Question: How can I do a animation that pushes the current fragment by the next fragment
Here is the Animation that I want:

My current animation code just overlaps the first fragment by the second fragment it didnt push it just like in the picture
Here is the code:
'''
result_list.setOnItemClickListener(new OnItemClickListener(){
@Override
public void onItemClick(AdapterView<?> av, final View view,
final int i, long i2) {
result_list.setEnabled(false);
view.animate().setDuration(300).translationX(widthListView).alpha(0).
withEndAction(new Runnable() {
@Override
public void run() {
//setResult(Activity.RESULT_OK,new Intent().putExtra("bussStopCode", data.get(i).getStopCode()).putExtra("bussStopName", data.get(i).getStopName()));
////int get 1
//data.remove(i);
int temporaryInteger = i;
listLastPostion = temporaryInteger;
//customAdapter.notifyDataSetChanged();
//view.setTranslationX(0);
Log.d("data",conreq.getCollectedData().getBusRouteSetData().get(temporaryInteger - 1).getRouteHeading());
Bundle bundle = new Bundle();
bundle.putString("busdestination", conreq.getCollectedData().getBusRouteSetData().get(temporaryInteger-1).getRouteHeading());
bundle.putString("busnumber", conreq.getCollectedData().getBusRouteSetData().get(temporaryInteger-1).getRouteNo());
Fragment fragment = new FragmentNextTripForStop();
fragment.setArguments(bundle);
FragmentTransaction fragmentManager = getFragmentManager().beginTransaction();
fragmentManager.setCustomAnimations(R.anim.right_left_anim_x_left,R.anim.right_left_anim_x_right,R.anim.left_right_anim_x_left,R.anim.left_right_anim_x_right);
fragmentManager.add(R.id.fragment_searched_data_xml, fragment).addToBackStack(null).commit();
// finish();
//overridePendingTransition(R.anim.right_left_anim_x_left,R.anim.right_left_anim_x_right);
}
});
}});
'''
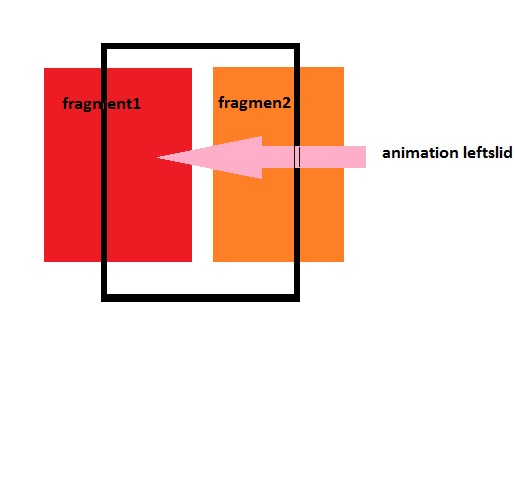
Answer: Although this question is a duplicate, the answer that was provided on that question does not work for many viewers and requires them to make a few assumptions on their end.
This is an excellent question considering this functionality exists in applications, however it requires a very elaborate answer. I will try to break the answer down into a series of compartmentalized steps to ensure that it is repeatable!
## The Problem
The problem inhibiting most of us from doing this easily is one of a compound nature. To fully understand this problem, let me list the issues:
- 'FragmentManager''FragmentTransaction''setCustomAnimations(int, int, int int)''ObjectAnimators'- 'ObjectAnimators'-
## The Solution
In order to tackle this problem and provide the immersive experience desired, we must tackle the it from many angles. These next few steps explain exactly how to acquire this functionality!
1. We first need to define a custom layout for each Fragment as we must have runtime access to the width of the screen, and a self-contained method to manipulate the x-position of the View (the layout) based on this width. FractionTranslateLinearLayout.java public class FractionTranslateLinearLayout extends LinearLayout{
private int screenWidth;
private float fractionX;
protected void onSizeChanged(int w, int h, int oldW, int oldh){
// Assign the actual screen width to our class variable.
screenWidth = w;
super.onSizeChanged(w, h, oldW, oldH);
}
public float getFractionX(){
return fractionX;
}
public void setFractionX(float xFraction){
this.fractionX = xFraction;
// When we modify the xFraction, we want to adjust the x translation
// accordingly. Here, the scale is that if xFraction is -1, then
// the layout is off screen to the left, if xFraction is 0, then the
// layout is exactly on the screen, and if xFraction is 1, then the
// layout is completely offscreen to the right.
setX((screenWidth > 0) ? (xFraction * screenWidth) : 0);
}
}
2. Now, since we have a special layout that will allow us to translate based on the physical width of the screen, we can use it in the associated Fragment XML files. fragment_1.xml <com.[your_package_here].FractionTranslateLinearLayout
// Omitted namespace.
android:layout_width="match_parent"
android:layout_height="match_parent" >
<TextView
android:id="@+id/text_view_1"
android:layout_width="match_parent"
android:layout_height="match_parent"
android:text="Fragment 1" />
</com.[your_package_here].FractionTranslateLinearLayout>
fragment_2.xml <com.[your_package_here].FractionTranslateLinearLayout
// Omitted namespace.
android:id="@+id/layout"
android:layout_width="match_parent"
android:layout_height="match_parent" >
<TextView
android:id="@+id/text_view_2"
android:layout_width="match_parent"
android:layout_height="match_parent"
android:text="Fragment 2" />
</com.[your_package_here].FractionTranslateLinearLayout>
3. Then, we must create the Fragment classes that will contain the logic to implement the transitions. Fragment1.java public class Fragment1 extends Fragment {
public View onCreateView(LayoutInflater inf, ViewGroup vg, Bundle b){
// Simply inflate the View from the .xml file.
return inf.inflate(R.layout.fragment_1, vg, false);
}
}
Fragment2.java public class Fragment2 extends Fragment {
public View onCreateView(LayoutInflater inf, ViewGroup vg, Bundle b){
// Simply inflate the View from the .xml file.
return inf.inflate(R.layout.fragment_2, vg, false);
}
public void onActivityCreated (Bundle savedInstanceState){
View v = getView();
FractionTranslateLinearLayout layout;
layout = (FractionTranslateLinearLayout) v.findViewById(R.id.layout);
// Move the entire View off to the right of the screen for now.
layout.setFractionX(1.0f);
}
}
4. Let's now create the objectAnimator .xml files that we will use to translate the Views across the screen. Note that we will need four of these files because we need one for each process (out and in), and one for each side (left and right). slide_left_out.xml <objectAnimator
// Omitted namespace.
android:valueFrom="0"
android:valueTo="-1"
// This String must be the exact name of the class variable.
android:propertyName="xFraction"
android:valueType="floatType"
// Duration in milliseconds.
android:duration="500"/>
slide_right_out.xml <objectAnimator
// Omitted namespace.
android:valueFrom="0"
android:valueTo="1"
// This String must be the exact name of the class variable.
android:propertyName="xFraction"
android:valueType="floatType"
// Duration in milliseconds.
android:duration="500"/>
slide_left_in.xml <objectAnimator
// Omitted namespace.
android:valueFrom="-1"
android:valueTo="0"
// This String must be the exact name of the class variable.
android:propertyName="xFraction"
android:valueType="floatType"
// Duration in milliseconds.
android:duration="500"/>
slide_right_in.xml <objectAnimator
// Omitted namespace.
android:valueFrom="1"
android:valueTo="0"
// This String must be the exact name of the class variable.
android:propertyName="xFraction"
android:valueType="floatType"
// Duration in milliseconds.
android:duration="500"/>
Note that these folders be placed in the 'res/animator' directory in your project structure.
1. Create the container layout that will hold each Fragment as we transition between them. main.xml <com.android.FrameLayout
// Omitted namespace.
android:id="@+id/main_container"
android:layout_width="match_parent"
android:layout_height="match_parent" />
2. Now, we must create the Activity that will wrap everything together! Main.java public class Main extends Activity {
private boolean showingFirstFragment;
public void onCreate(Bundle savedInstanceState){
setContentView(R.layout.main);
FragmentManager manager = getFragmentManager();
FragmentTransaction trans = manager.beginTransaction();
// Keep track of which Fragment we are facing.
showingFirstFragment = true;
// Add the first Fragment to the container.
trans.add(R.id.main_container, new Fragment1(), "fragment_1");
trans.commit();
}
public void onBackPressed(){
// Override the back button functionality to simply switch
// Fragments. Note that this would normally be done in a click
// click listener.
switchFragments();
}
private void switchFragments(){
FragmentManager manager = getFragmentManager();
FragmentTransaction trans = manager.beginTransaction();
// Set the animations that will emulate the functionality you
// requested.
int rightIn = R.animator.slide_right_in;
int rightOut = R.animator.slide_right_out;
int leftIn = R.animator.slide_left_in;
int leftOut = R.animator.slide_left_out;
// Note that we pass in 4 animations here. Please see the
// documentation on this method as it is critical to the
// understanding of this solution.
trans.setCustomAnimations(rightIn, leftOut, leftIn, rightOut);
if(showingFirstFragment){
int container = R.id.main_container;
// Show the second Fragment.
trans.replace(container, new Fragment2(), "fragment_2");
trans.commit();
showingFirstFragment = false;
}
else{
// Show the first Fragment by popping the back stack!
manager.popBackStack(null);
showingFirstFragment = true;
}
}
}
In this code example, <URL> is used heavily. Its methods are crucial to the execution of the process!
## Some Considerations
Note that I have made a few assumptions here, and that this code is quite unique:
- 'Fragment'- 'Android API 13.0'-
---
Hopefully there is sufficient detail here to answer your question. Please let me know if you require any more.
At this point, there should be enough code to implement your own twist on the solution. I did type this up without the crutch of the Eclipse editor, so if there are any errors, please accept my apologies in advance!